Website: walmart
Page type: customer-info-address
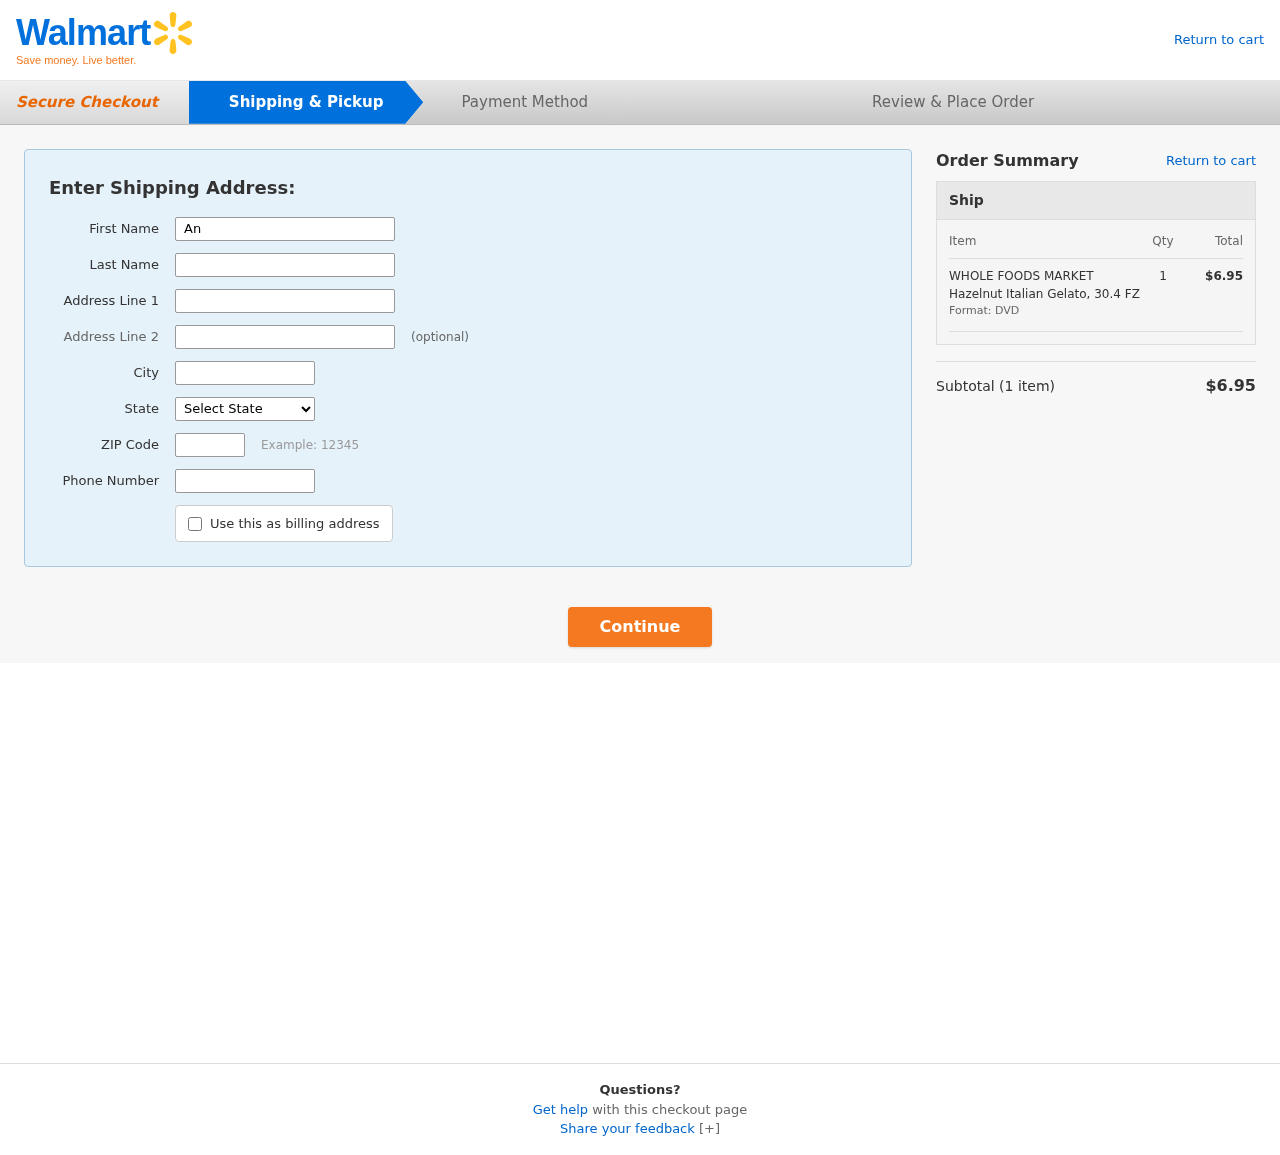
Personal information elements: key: PII_CITY
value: Crystalview
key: PII_FIRSTNAME
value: Andrea
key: PII_LASTNAME
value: Deleon
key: PII_PHONE
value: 9868479703
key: PII_POSTCODE
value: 99832
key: PII_STATE
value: Georgia
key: PII_STREET
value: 17275 Michael Gardens Apt. 926
Product elements: key: PRODUCT1_NAME
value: WHOLE FOODS MARKET Hazelnut Italian Gelato, 30.4 FZ
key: PRODUCT1_QUANTITY
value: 1
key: PRODUCT1_LINE_TOTAL
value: $6.95
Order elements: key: ORDER_NUM_ITEMS
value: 1
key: ORDER_SUBTOTAL
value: $6.95